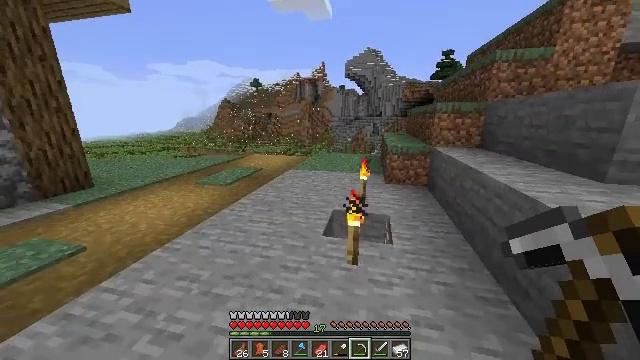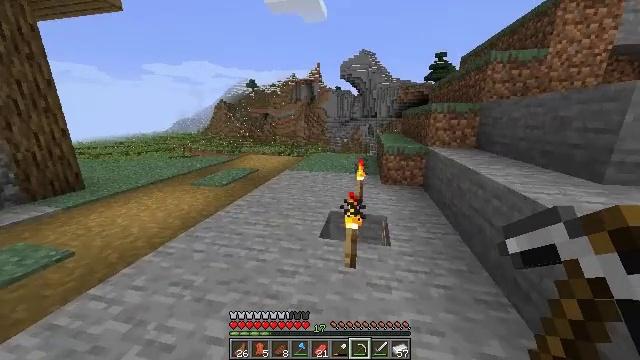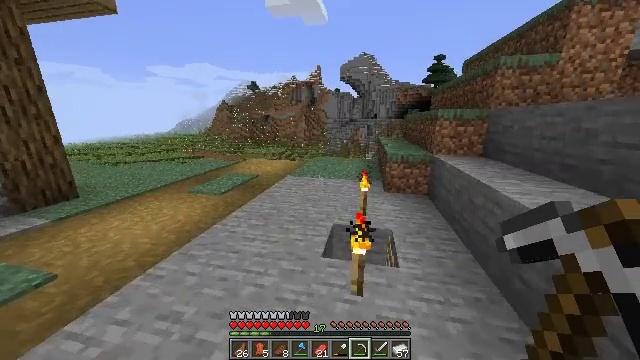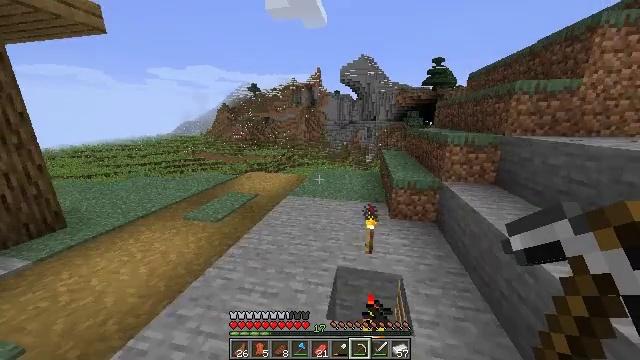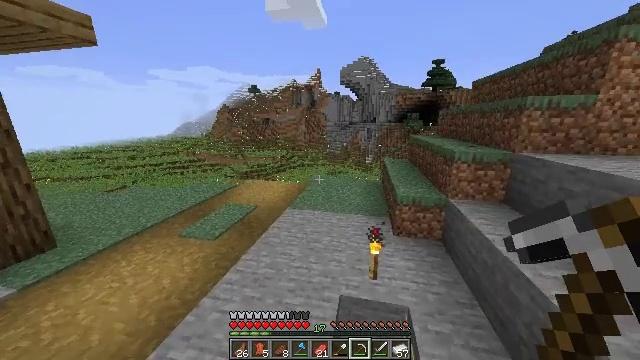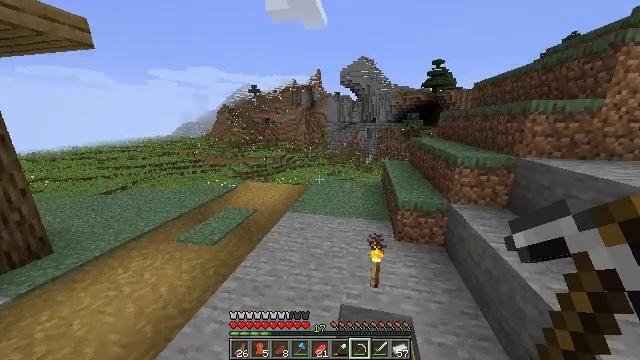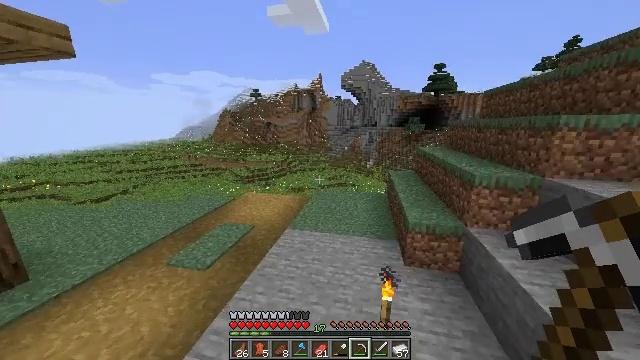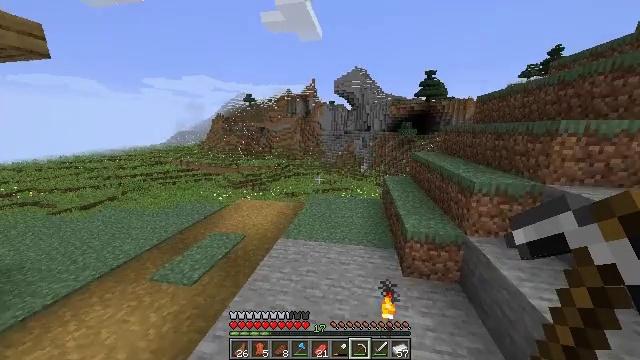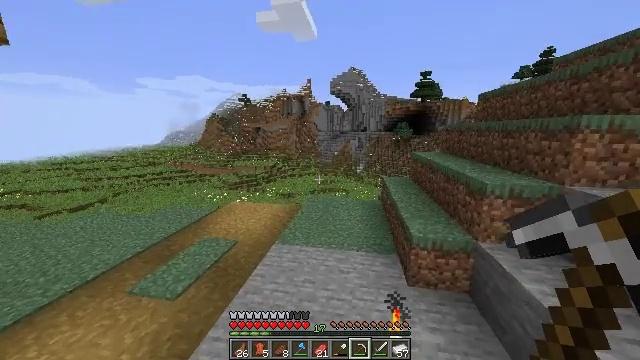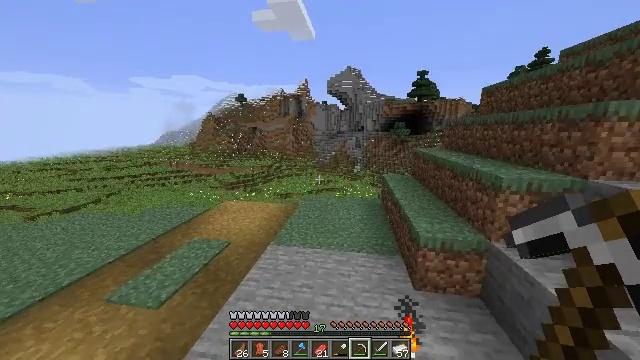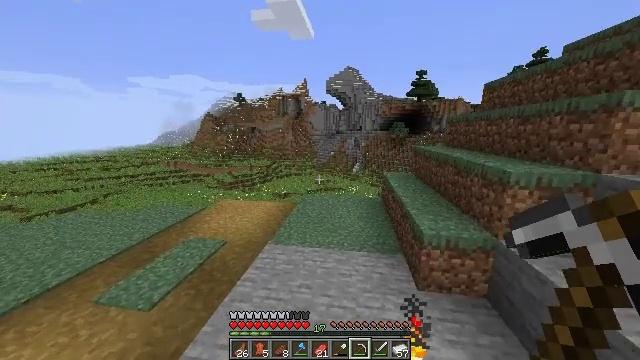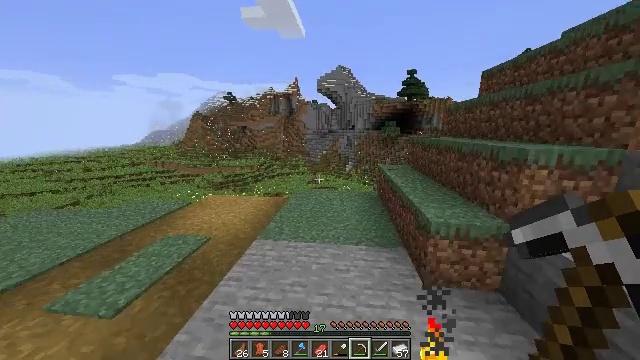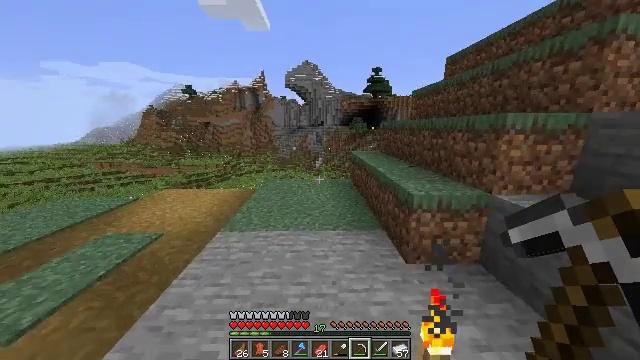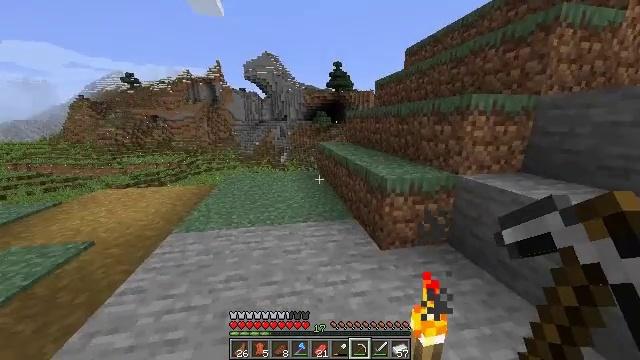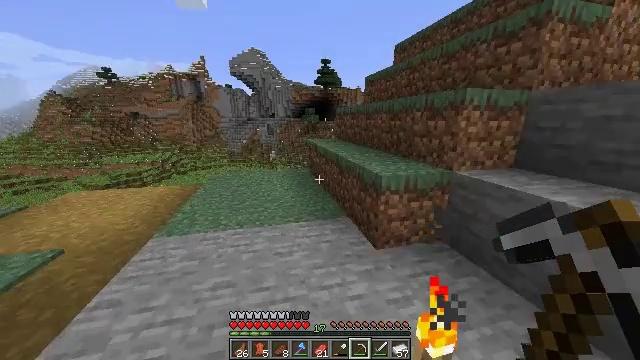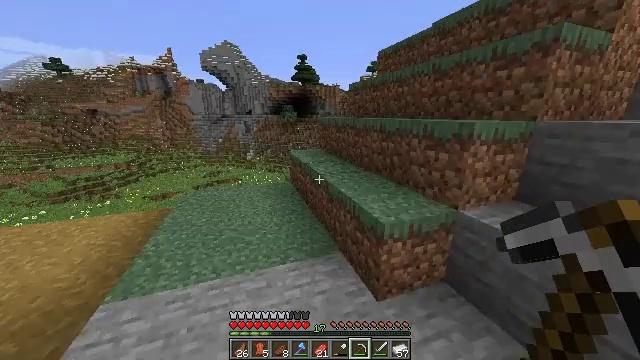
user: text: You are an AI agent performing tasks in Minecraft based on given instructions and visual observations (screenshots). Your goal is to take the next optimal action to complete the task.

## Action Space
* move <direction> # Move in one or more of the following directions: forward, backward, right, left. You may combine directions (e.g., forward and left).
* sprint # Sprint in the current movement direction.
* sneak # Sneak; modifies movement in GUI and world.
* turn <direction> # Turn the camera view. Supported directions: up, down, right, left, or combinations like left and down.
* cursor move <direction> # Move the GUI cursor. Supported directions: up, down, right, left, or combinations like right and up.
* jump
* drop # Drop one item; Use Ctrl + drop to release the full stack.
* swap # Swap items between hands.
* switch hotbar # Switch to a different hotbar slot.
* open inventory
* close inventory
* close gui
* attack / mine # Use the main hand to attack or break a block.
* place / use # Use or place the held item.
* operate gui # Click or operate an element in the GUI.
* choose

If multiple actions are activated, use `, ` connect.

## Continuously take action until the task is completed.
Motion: motion action
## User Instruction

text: Mine the pumpkin from the ground.
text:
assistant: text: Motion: move forward, sprint, turn right, jump
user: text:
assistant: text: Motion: move forward, sprint, jump
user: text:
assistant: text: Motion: move forward, jump
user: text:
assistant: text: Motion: move forward, jump
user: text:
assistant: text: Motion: move forward, jump
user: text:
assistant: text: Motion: move forward, jump
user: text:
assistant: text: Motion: move forward, turn right and up, jump
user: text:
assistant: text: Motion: move forward, sprint, turn right, jump
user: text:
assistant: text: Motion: move forward, sprint, jump
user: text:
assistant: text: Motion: move forward, sprint, jump
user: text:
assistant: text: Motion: move forward, sprint, turn right, jump
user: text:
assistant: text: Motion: move forward, sprint, turn right, jump
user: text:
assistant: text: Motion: move forward, turn right and down, jump
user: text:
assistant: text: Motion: move forward, turn right, jump
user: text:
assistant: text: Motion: move forward, turn right and down, jump
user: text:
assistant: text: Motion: move forward, sprint, turn right, jump
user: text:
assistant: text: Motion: move forward, sprint, turn right, jump
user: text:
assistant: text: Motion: move forward, sprint, turn right, jump
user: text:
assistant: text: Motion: move forward, sprint, turn right, jump
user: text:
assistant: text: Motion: move forward, turn right, jump
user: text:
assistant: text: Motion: move forward, turn right and up, jump
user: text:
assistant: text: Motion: move forward, turn right and up, jump
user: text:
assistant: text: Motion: move forward, sprint, turn right and up, jump
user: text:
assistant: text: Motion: move forward, sprint, turn right and up, jump
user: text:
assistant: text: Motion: move forward, sprint, turn right and up, jump
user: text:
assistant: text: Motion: move forward, sprint, turn right and up, jump
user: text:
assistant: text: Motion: move forward, sprint, turn right and up, jump
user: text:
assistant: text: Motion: move forward, turn right and up, jump
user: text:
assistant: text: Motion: move forward, turn right, jump
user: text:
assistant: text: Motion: move forward, jump